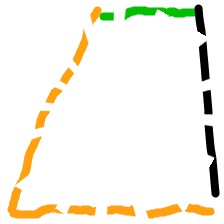
Shape: trapezoid